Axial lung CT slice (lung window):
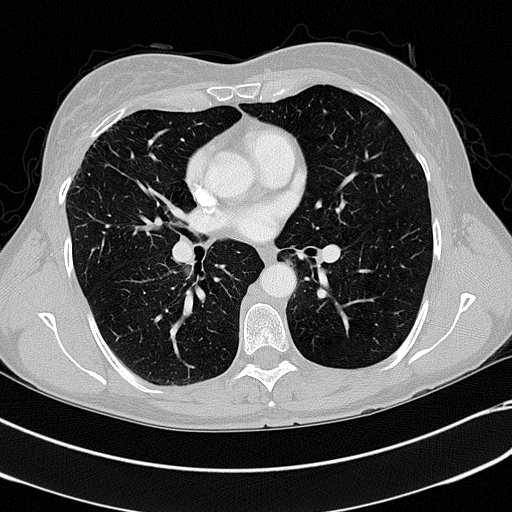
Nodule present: no